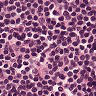
Metastatic tissue present: no